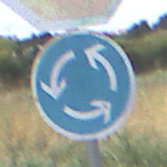
Verkehrszeichen: Kreisverkehr
Zusatzzeichen oben: Stop
Umgebung: Outdoor, Nature
Tageszeit: Midday
Wetter: PartlyCloudy
Licht: Natural
Jahreszeit: NotSpecified
Kontrast: HighContrast